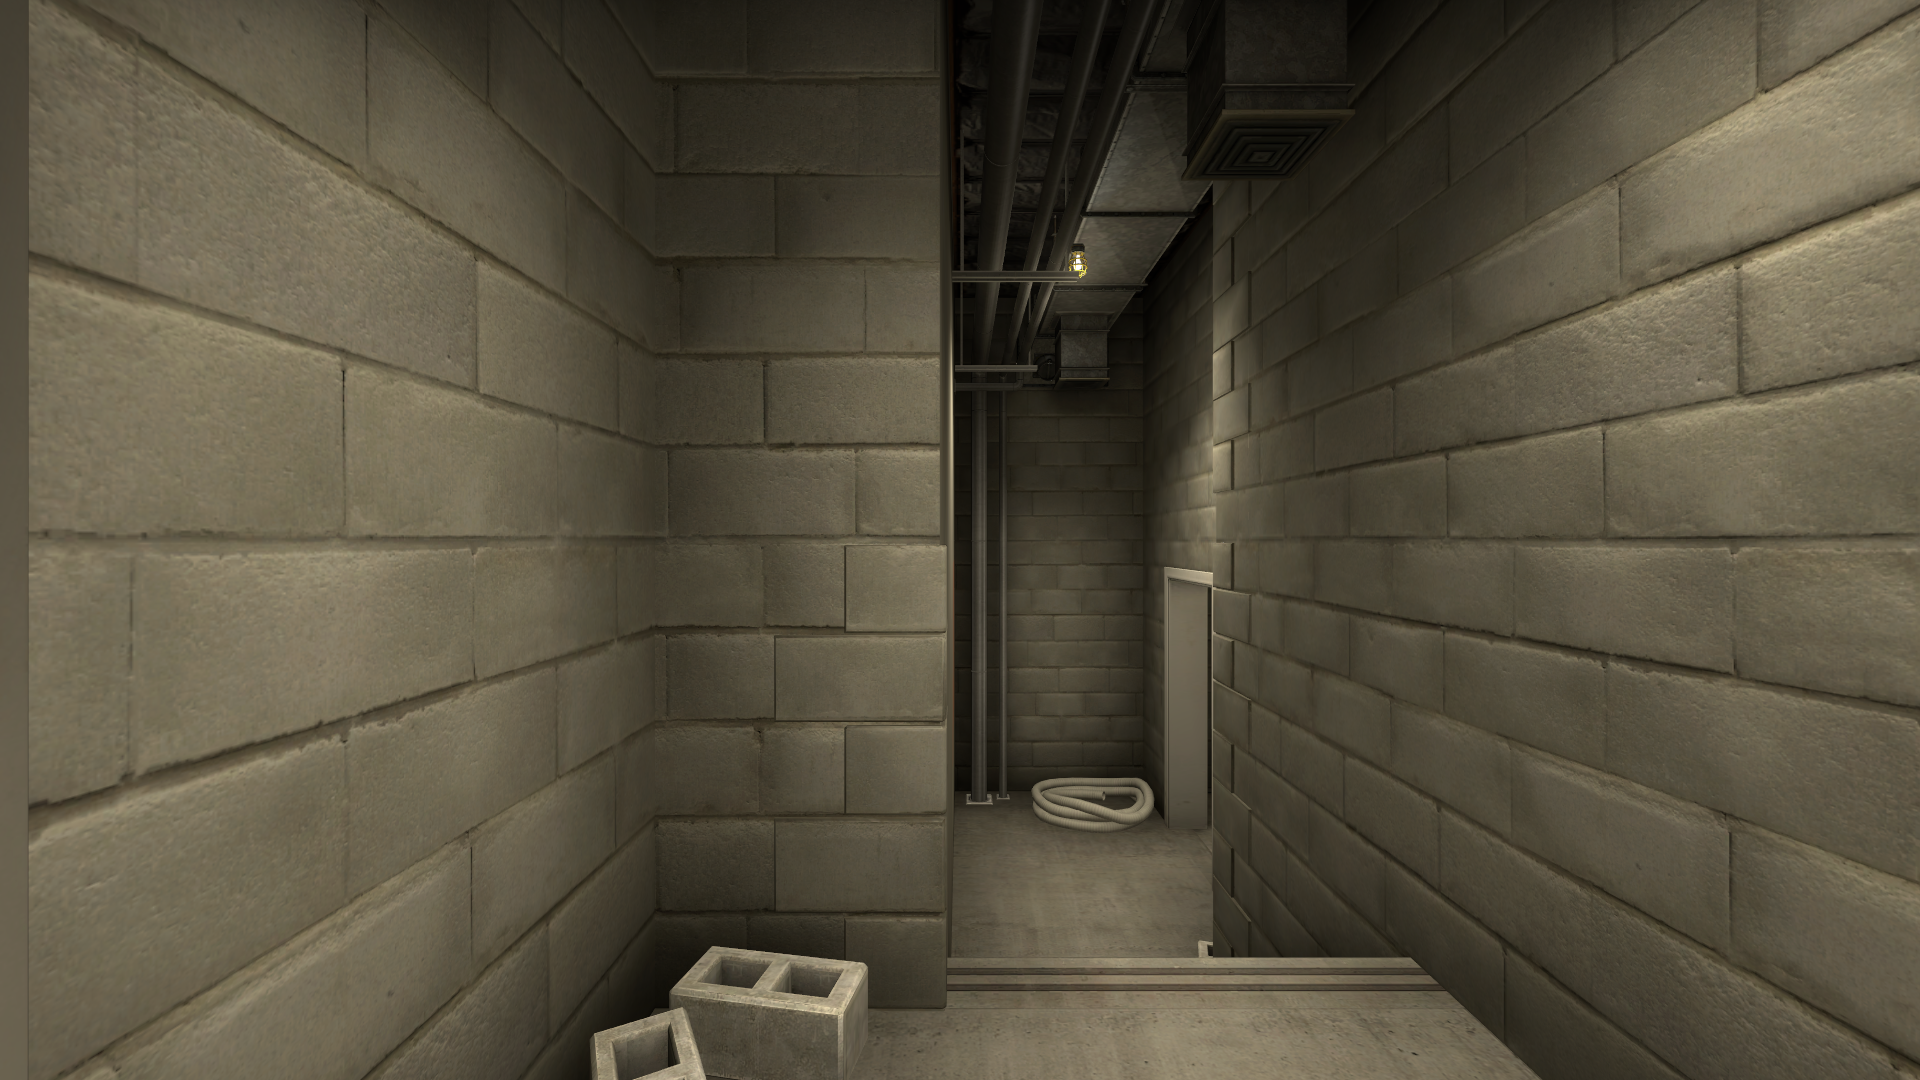
Map: de_vertigo